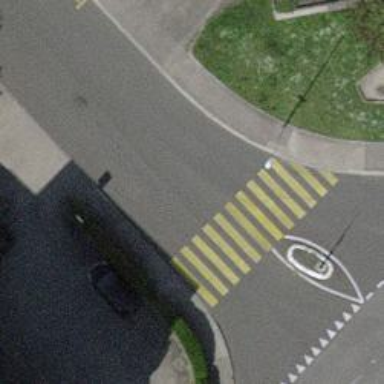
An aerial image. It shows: Footway crossing with marked asphalt surface.